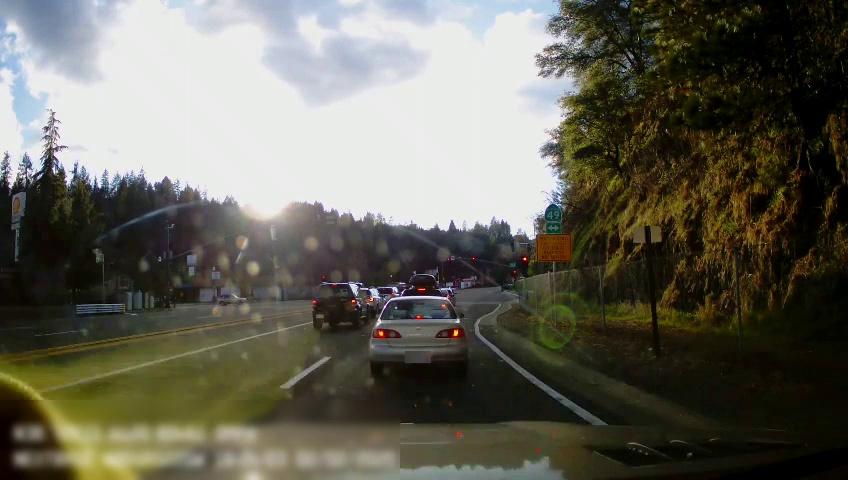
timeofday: Day
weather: Sunny
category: Drivable Space
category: Vehicles | Car
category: Vehicles | SUV
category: Vehicles | Car
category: Vehicles | SUV
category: Vehicles | SUV
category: Vehicles | Car
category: Lanes | Opposite Lane
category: Lanes | Opposite Lane
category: Lanes | Current Lane
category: Lanes | Alternate Lane
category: Lanes | Current Lane
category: Lanes | Opposite Lane
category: Lanes | Opposite Lane
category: Traffic | Signs
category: Traffic | Signs
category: Traffic | Signs
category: Traffic | Lights